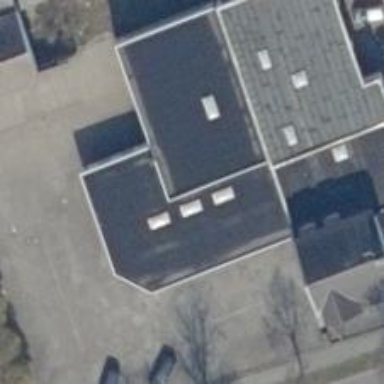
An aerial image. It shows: Car shop.